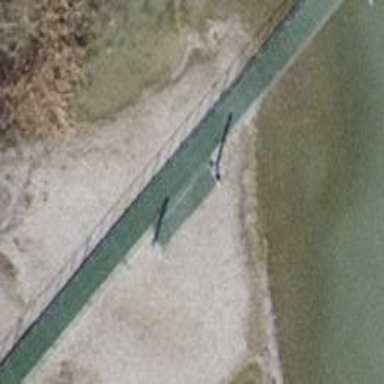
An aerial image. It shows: Metal footway pier.